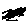
Label: zigzag